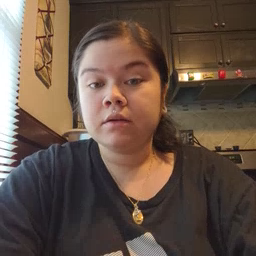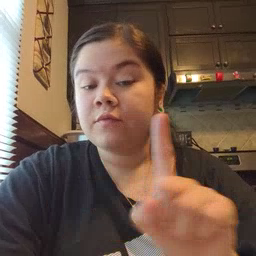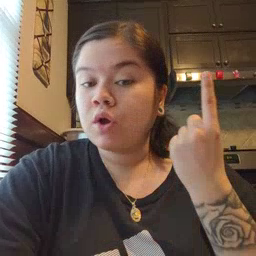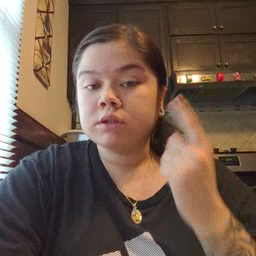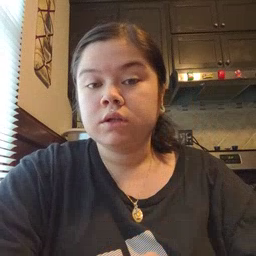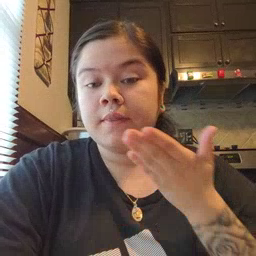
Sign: first